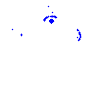
Particle: electron